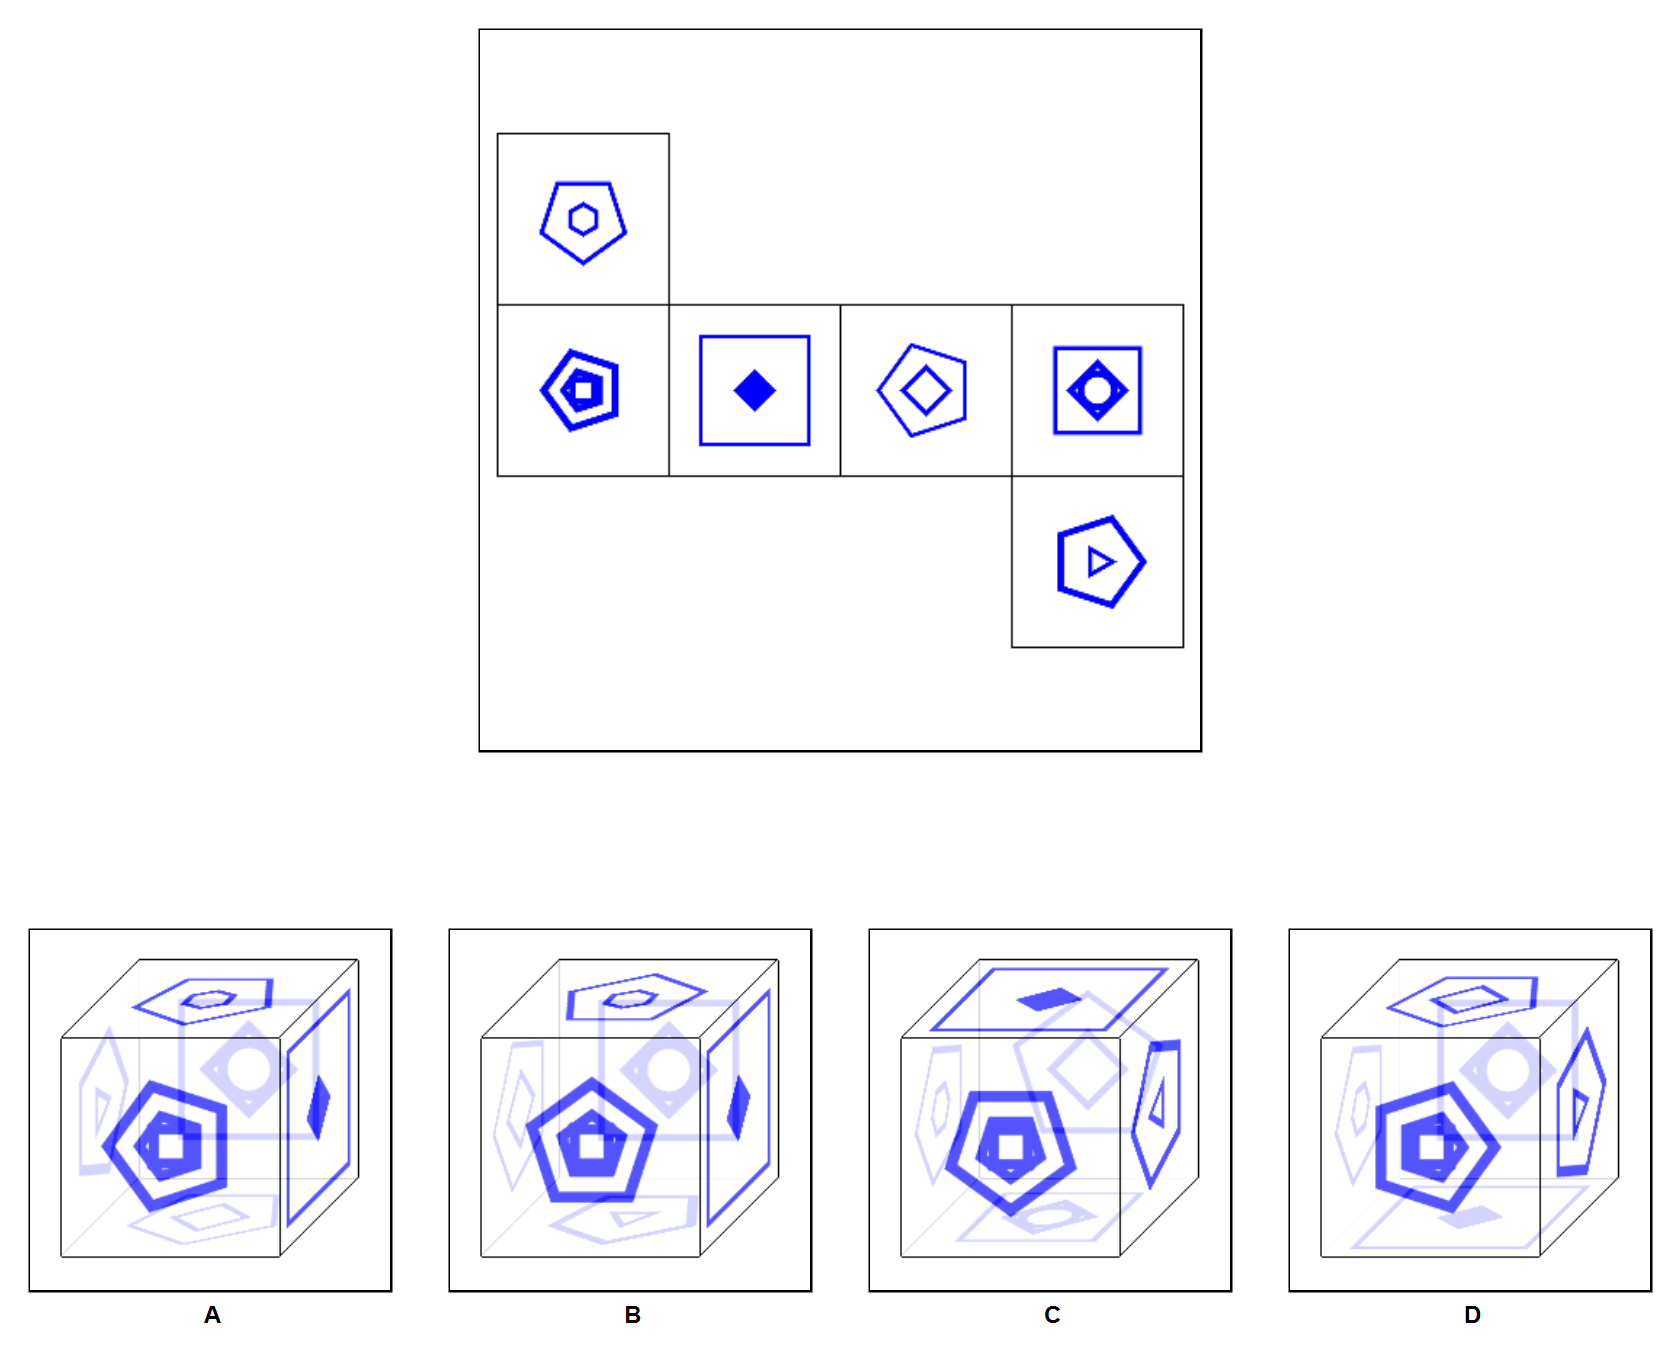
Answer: C